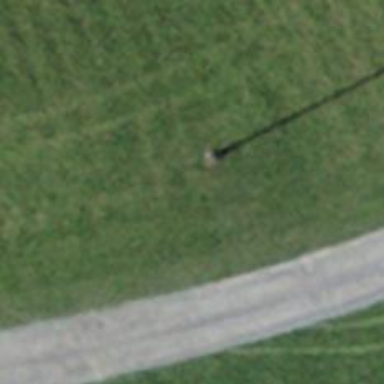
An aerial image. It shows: Power pole.